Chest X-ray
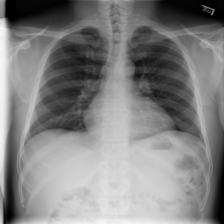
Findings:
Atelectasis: negative
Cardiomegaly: negative
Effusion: negative
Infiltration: negative
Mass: negative
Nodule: negative
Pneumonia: negative
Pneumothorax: negative
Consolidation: negative
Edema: negative
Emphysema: negative
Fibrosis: negative
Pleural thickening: negative
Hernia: negative